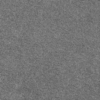
Label: dusty